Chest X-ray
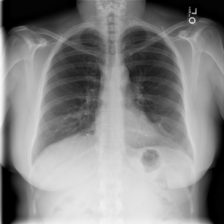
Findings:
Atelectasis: positive
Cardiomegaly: negative
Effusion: negative
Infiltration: negative
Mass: negative
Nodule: negative
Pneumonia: negative
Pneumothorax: negative
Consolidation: negative
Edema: negative
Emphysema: negative
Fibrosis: negative
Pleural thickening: negative
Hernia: negative